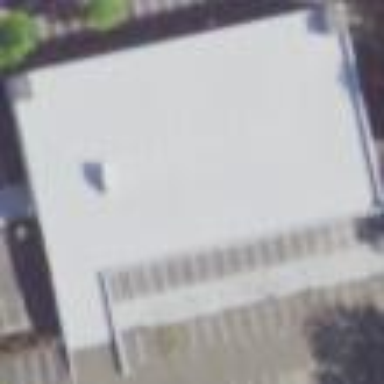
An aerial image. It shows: Part of building.